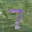
Label: 7